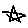
Label: star